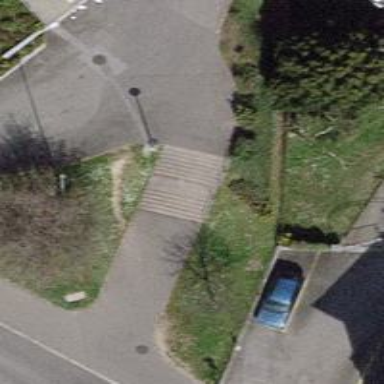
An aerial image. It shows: Set of concrete steps.